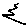
Label: zigzag